Question: How would you Set the selected date of a Calendar EditItemTemplate in a Gridview?
'''
<asp:TemplateField HeaderText="beginDate" SortExpression="beginDate">
<EditItemTemplate>
<asp:Calendar ID="cal1" runat="server" SelectedDate="1 june 2019"></asp:Calendar>
</EditItemTemplate>
<ItemTemplate>
<asp:Label ID="Label1" runat="server" Text='<%# Bind("beginDate") %>'></asp:Label>
</ItemTemplate>
'''
I Tried
- - -
I don't know why SelectedDate doesn't want to work even if I hardcode the selected date as shown above.

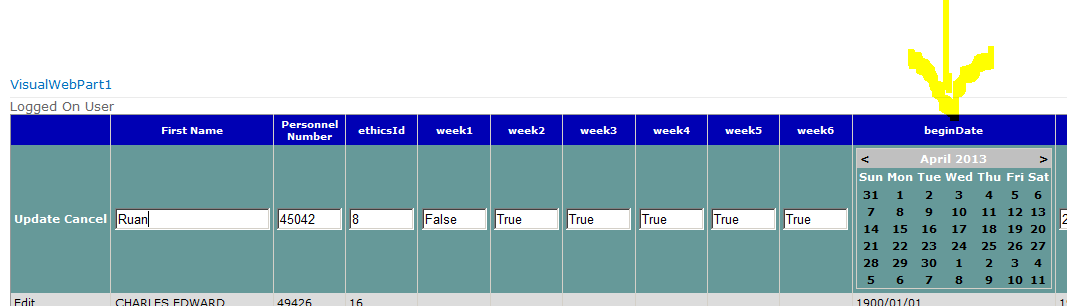
Answer: 'SelectedDate' is a 'DateTime' property, so you could set it in codebehind(i would prefer 'RowDataBound' of the 'GridView')'''
<asp:Calendar ID="cal1" SelectedDate="<%= new DateTime(2019,06,01) %>" runat="server"></asp:Calendar>
'''
Since that seems not to work, use the codebehind approach:
'''
protected void Gridview1_RowDataBound(Object sender, GridViewRowEventArgs e)
{
if (e.Row.RowType == DataControlRowType.DataRow)
{
Calendar cal = (Calendar)e.Row.FindControl("cal1");
cal.SelectedDate = new DateTime(2019, 06, 01);
}
}
'''